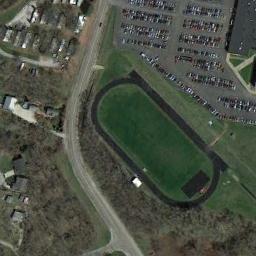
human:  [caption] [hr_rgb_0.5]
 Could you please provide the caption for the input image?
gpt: There is a road beside the ground track field .

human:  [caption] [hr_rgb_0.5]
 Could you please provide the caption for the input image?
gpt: The ground track field is surrounded by a parking lot and a forest with lots of bare trees .

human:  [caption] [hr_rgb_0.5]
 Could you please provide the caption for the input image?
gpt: Track and field are next to vegetation, Parking lots and residential areas .

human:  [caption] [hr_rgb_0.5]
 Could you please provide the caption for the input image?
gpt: All the fields are green except the track .

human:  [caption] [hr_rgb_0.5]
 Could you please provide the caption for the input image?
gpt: There are many brown trees and a parking lot beside the ground track field .